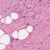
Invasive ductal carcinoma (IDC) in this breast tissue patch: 0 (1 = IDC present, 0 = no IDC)